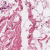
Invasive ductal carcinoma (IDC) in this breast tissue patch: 0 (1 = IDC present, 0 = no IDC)